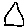
Label: triangle